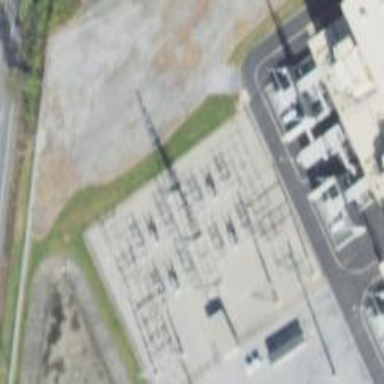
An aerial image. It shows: Switch for power supply.